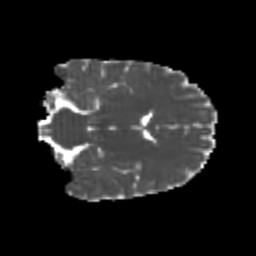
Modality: MD
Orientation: coronal
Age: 26
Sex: female
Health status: healthy
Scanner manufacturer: philips
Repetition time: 7.388 s
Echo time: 0.08599 s